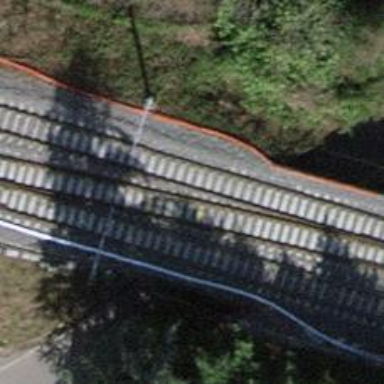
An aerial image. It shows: Railway bridge with electrified contact line. There is one track on the bridge.